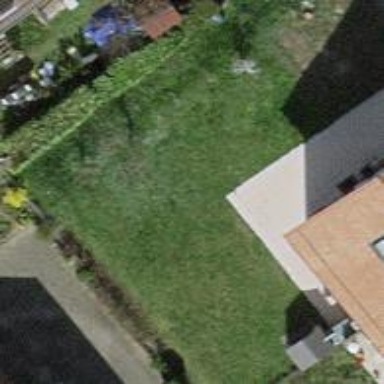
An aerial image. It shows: Garden surrounded by fence.